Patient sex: M
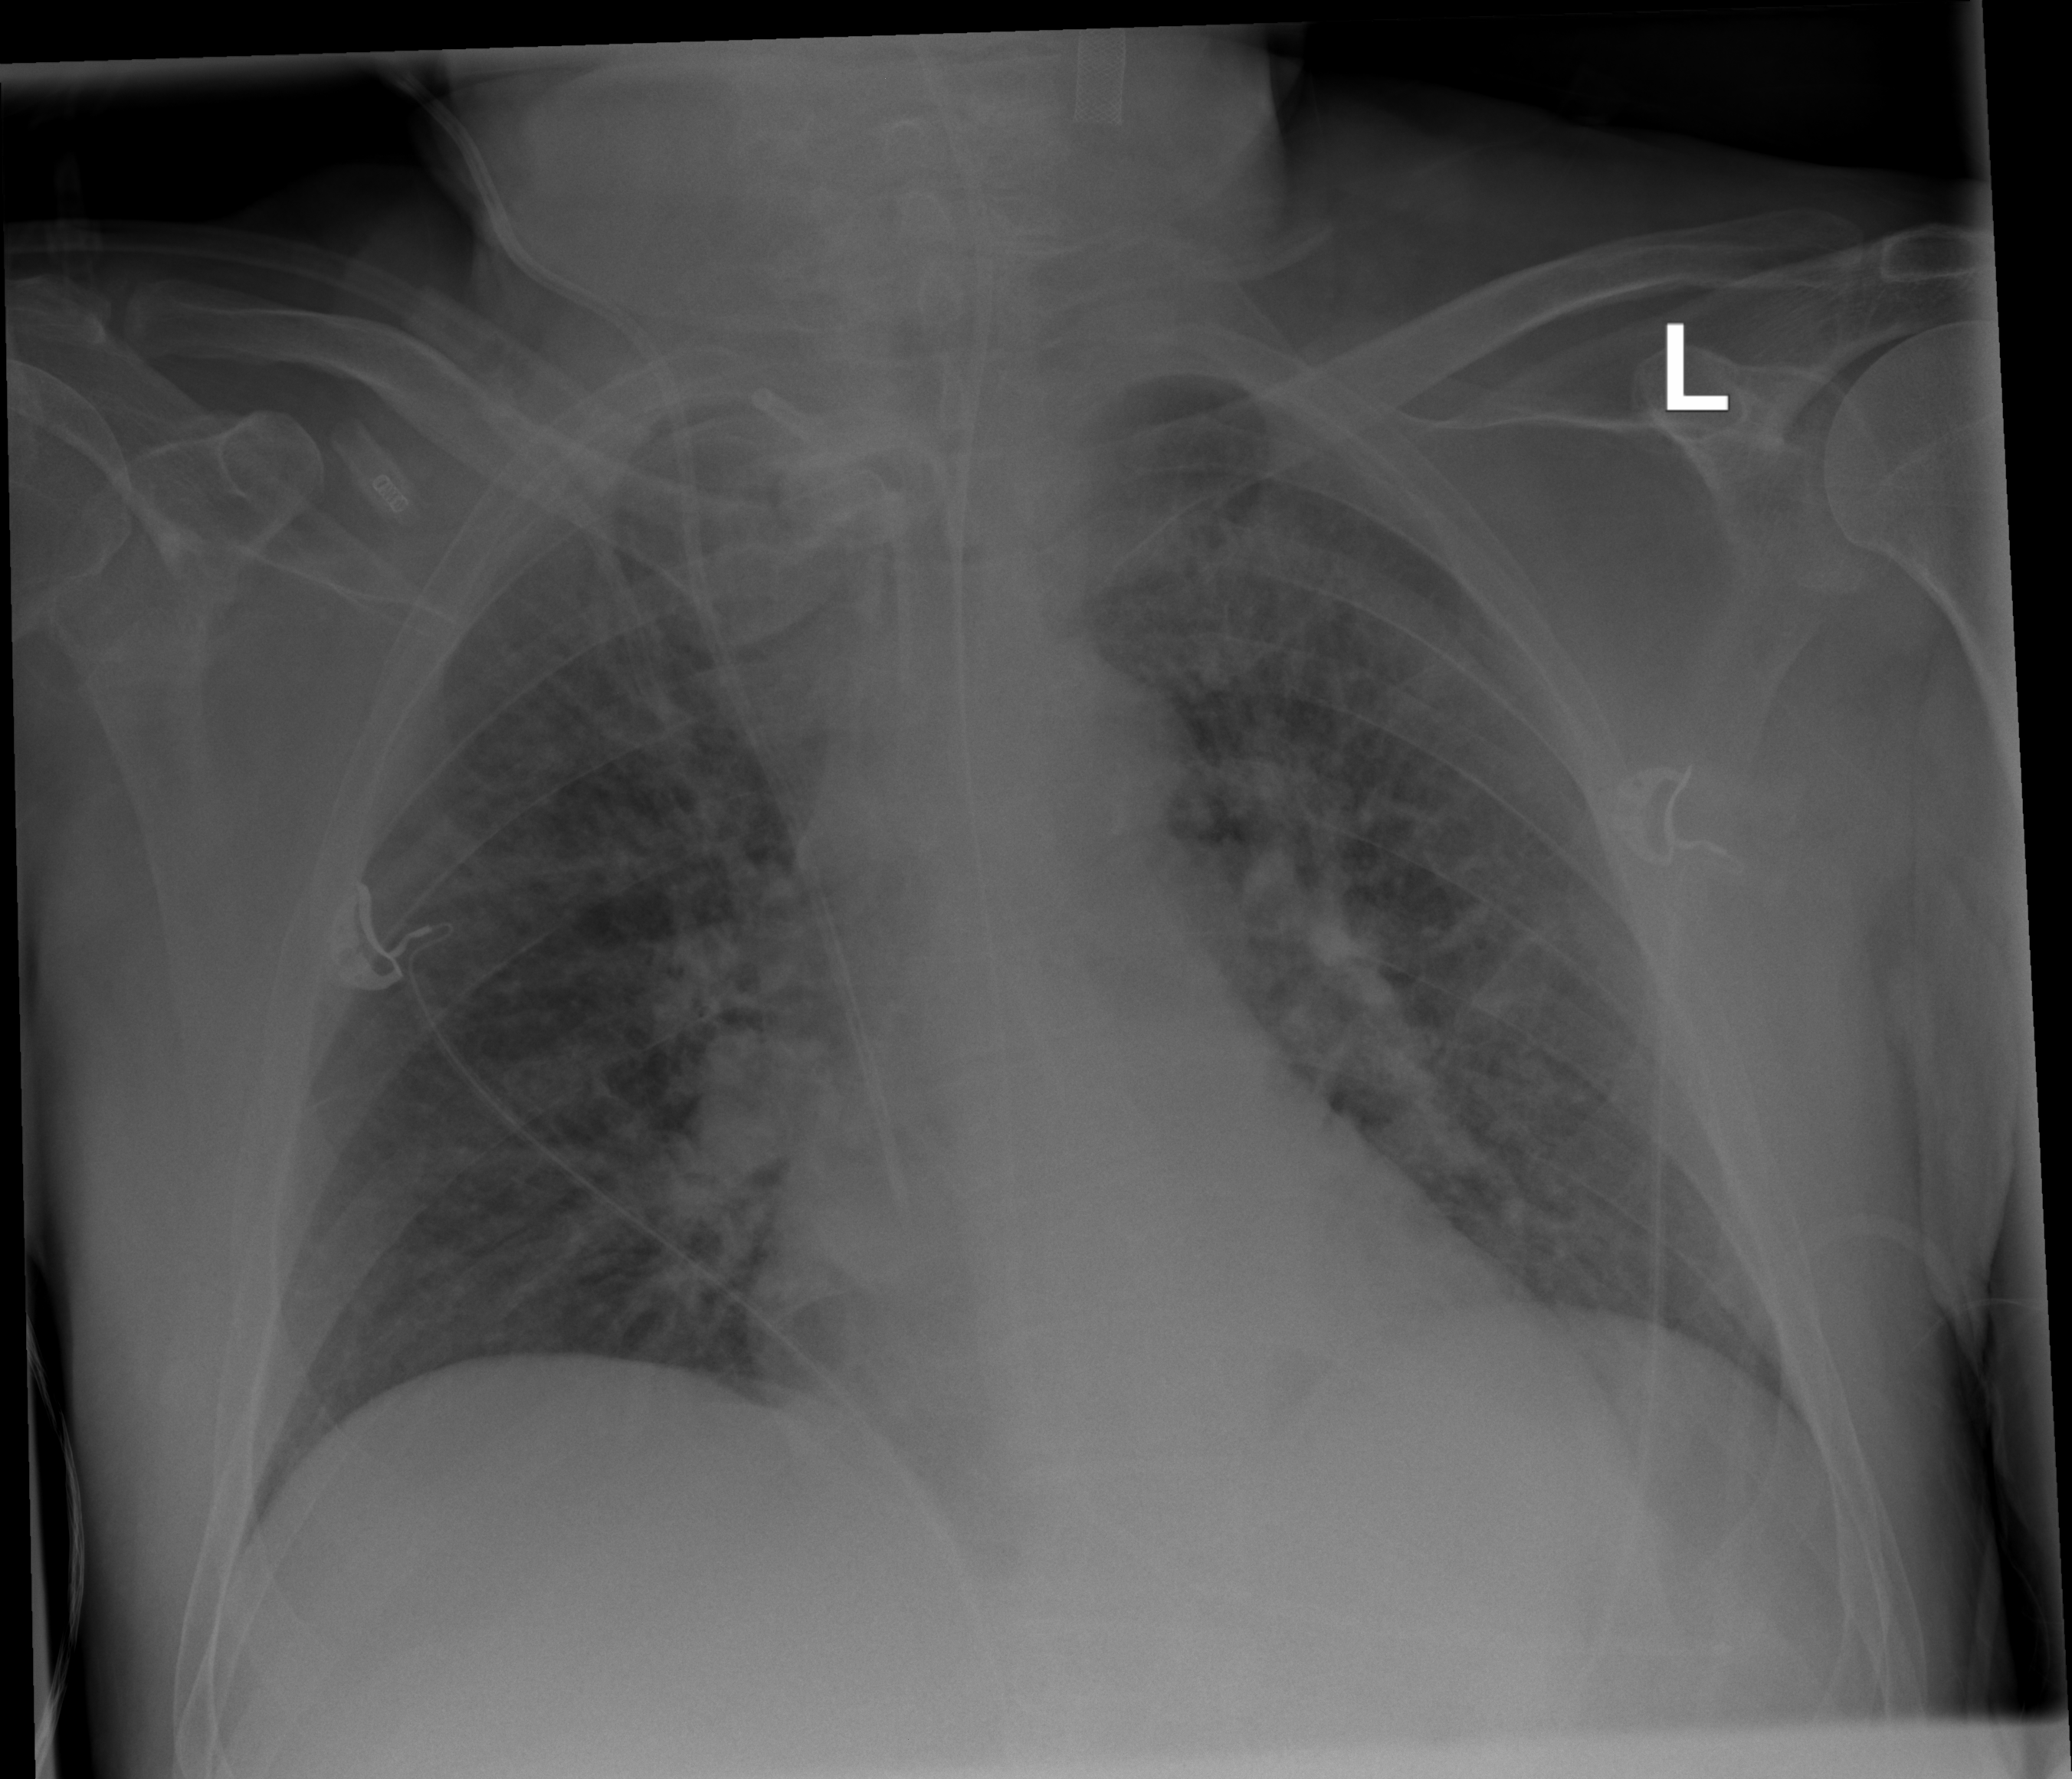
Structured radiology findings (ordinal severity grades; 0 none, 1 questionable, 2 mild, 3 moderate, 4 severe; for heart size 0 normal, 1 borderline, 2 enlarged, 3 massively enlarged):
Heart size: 2
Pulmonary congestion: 2
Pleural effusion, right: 0
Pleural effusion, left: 0
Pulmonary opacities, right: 1
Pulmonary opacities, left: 1
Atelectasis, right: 0
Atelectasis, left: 0